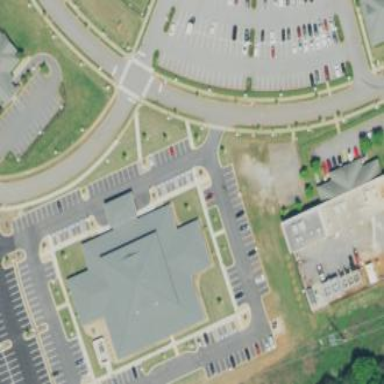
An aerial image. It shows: Clinic building offering healthcare services.